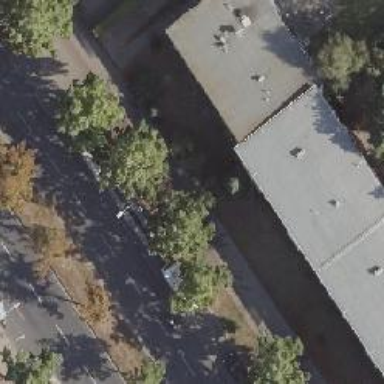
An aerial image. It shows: Avenue lined with broadleaved deciduous trees.